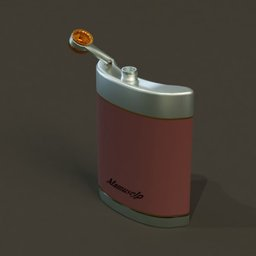
Label: tools